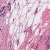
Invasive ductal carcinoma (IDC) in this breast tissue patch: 1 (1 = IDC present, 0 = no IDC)